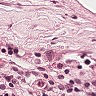
Metastatic tissue present: no